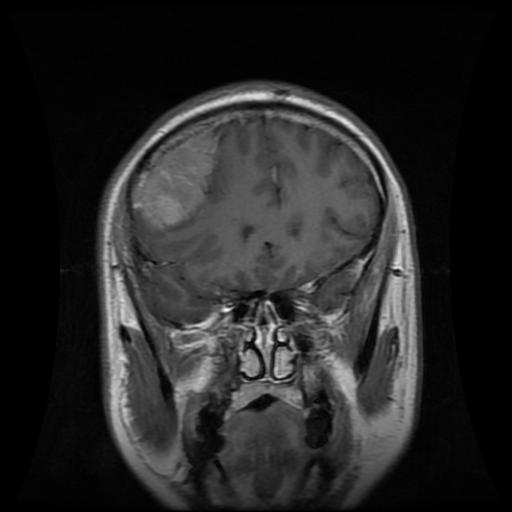
Label: meningioma